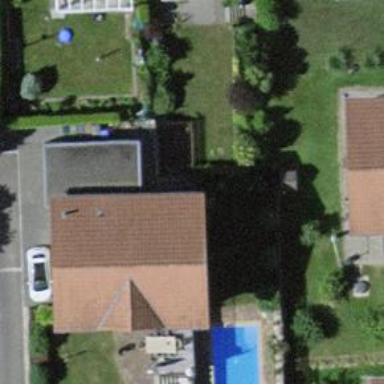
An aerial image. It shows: Detached building.